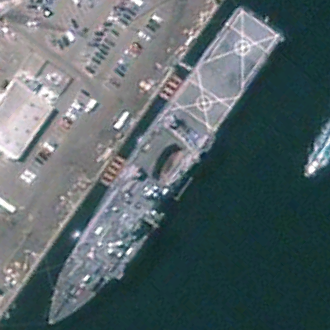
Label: combat